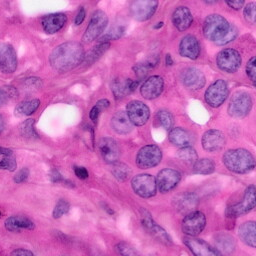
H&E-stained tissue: Pancreatic